Field crop: tomato
Growth stage: 1
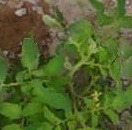
Species: tomato